Question: Code and preview:
'''
<html>
<head>
<title>Testing some CSS</title>
<style type="text/css">
.dDay {
font-size:205%
}
.dMon {
font-weight:bold;
font-variant:small-caps;
font-size:130%;
margin-top:-.7em;
}
.detailContainer {
vertical-align:middle;
display:table-cell;
padding:0em 0em 0em 1em;
}
#dContainer {
border:1px solid green;
display:table;
height:3.25em;
}
</style>
<body>
<div id="dContainer">
<div class="dDay">31</div>
<div class="dMon">sep</div>
<div class="detailContainer">Test O.O</div>
</div>
</body>
</html>
'''
My question is: is it possible to place another date section next to the first one, so it appears like this: <URL>
---
EDIT: strange, I tried floating before I asked the question and it didn't work...thanks everyone :D
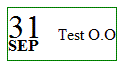
Answer: '''
<html>
<head>
<title>Testing some CSS</title>
<style type="text/css">
.dDay {
font-size:205%
}
.dMon {
font-weight:bold;
font-variant:small-caps;
font-size:130%;
margin-top:-.7em;
}
.detailContainer {
vertical-align:middle;
display:table-cell;
padding:0em 0em 0em 1em;
}
#dContainer, #dContainer2 {
border:1px solid green;
display:table;
height:3.25em;
float: left;
}
</style>
<body>
<div id="dContainer">
<div class="dDay">31</div>
<div class="dMon">sep</div>
</div>
<div id="dContainer2">
<div class="dDay">31</div>
<div class="dMon">sep</div>
<div class="detailContainer">Test O.O</div>
</div>
</body>
</html>
'''